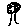
Label: tree